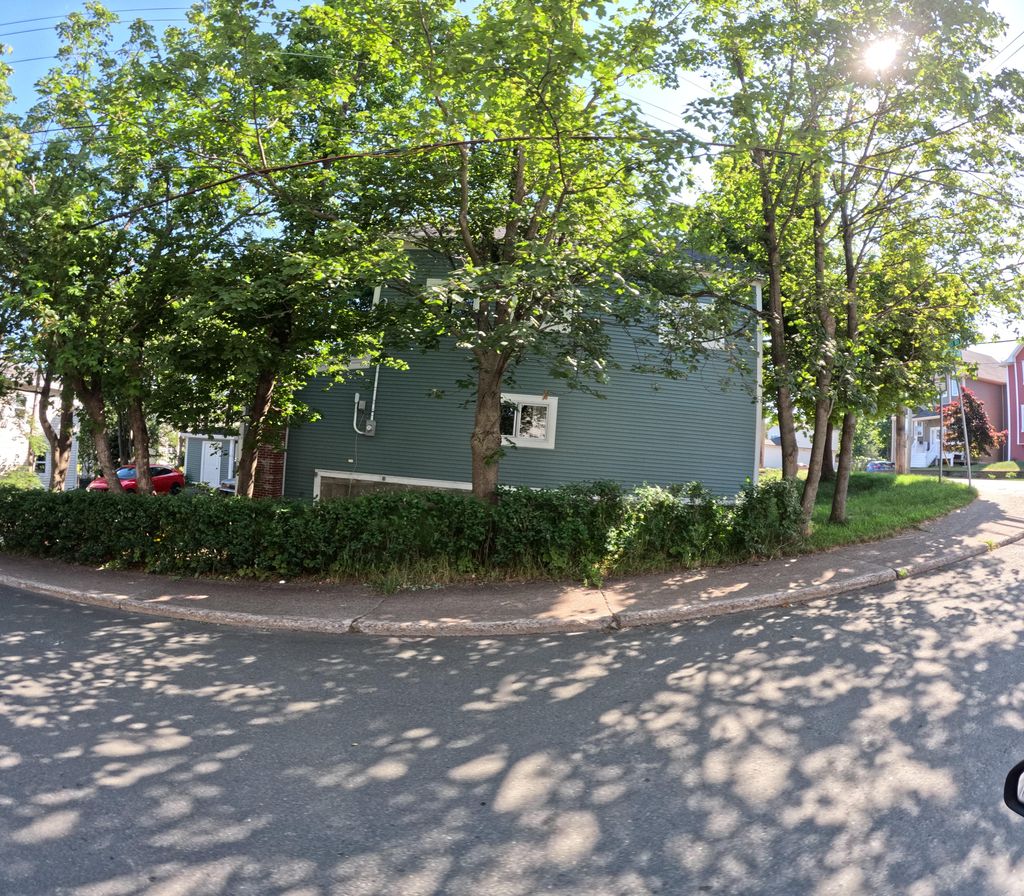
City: st_johns